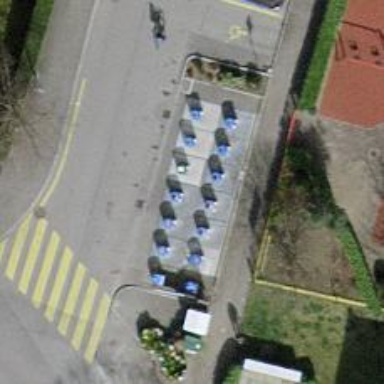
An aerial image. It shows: Recycling container at amenity designated for recycling.